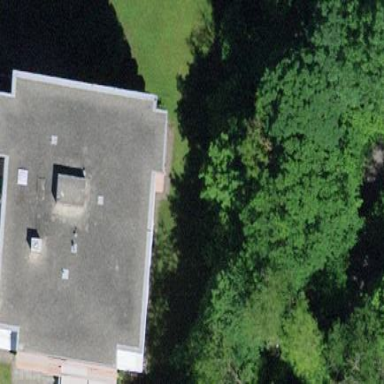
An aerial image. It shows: Building.